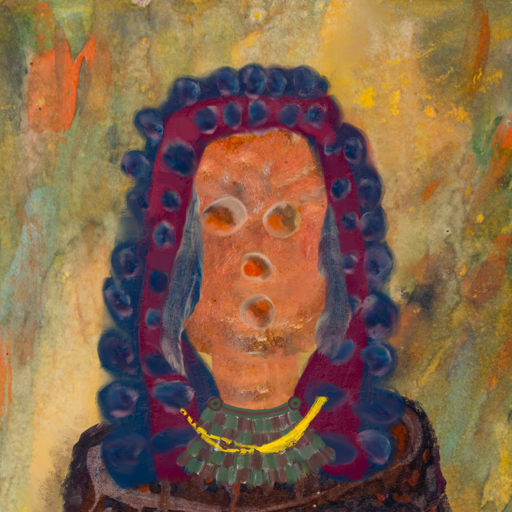
Background: Comrade, Head And Neck Front: Boggyland, Face Front: Rupkatha, Bust: Hypocrite, Hair Front: Hill_Girl, Head Accessory: Blank, Second Necklace: After_Raid, Necklace: Irani_1, Baby: Blank